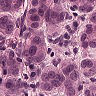
Metastatic tissue present: yes